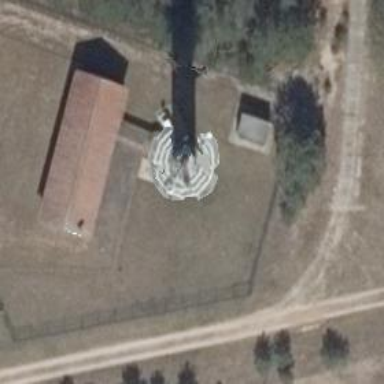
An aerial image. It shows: Mast tower used for communication.